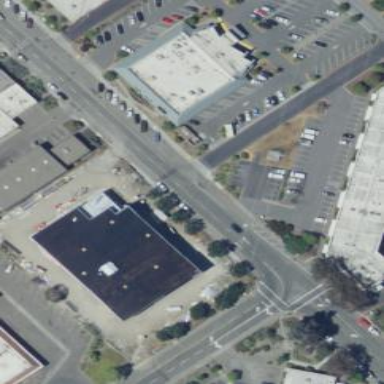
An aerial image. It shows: Building that serves as storage rental shop.